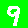
Digit: 9